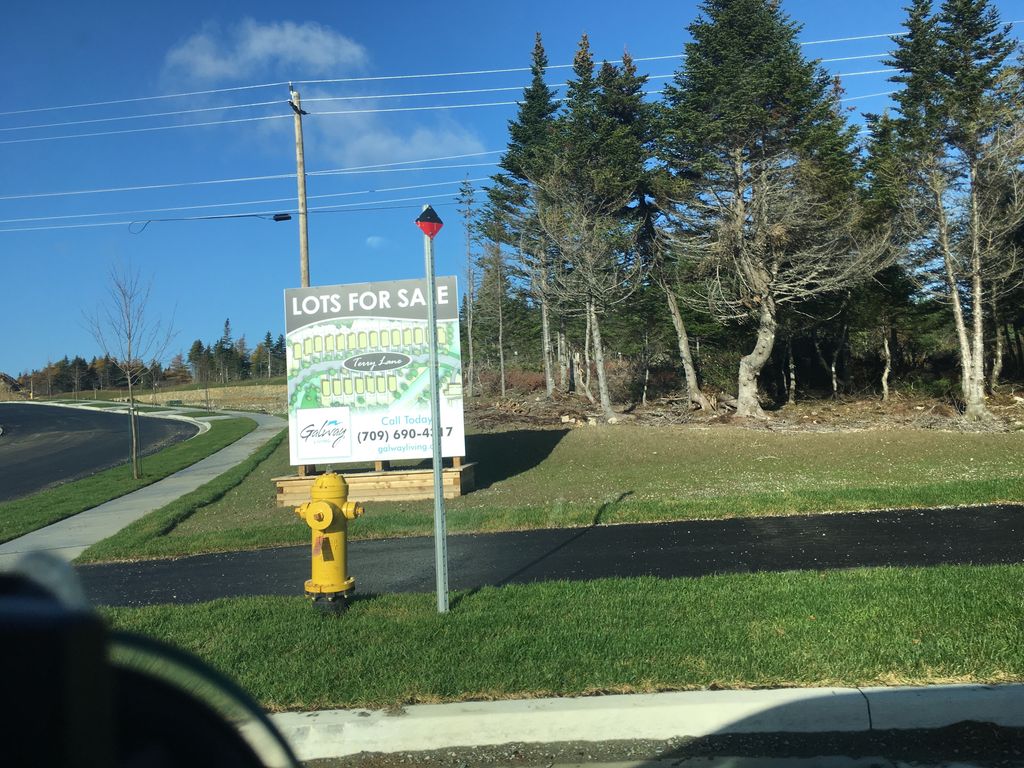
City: st_johns